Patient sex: M
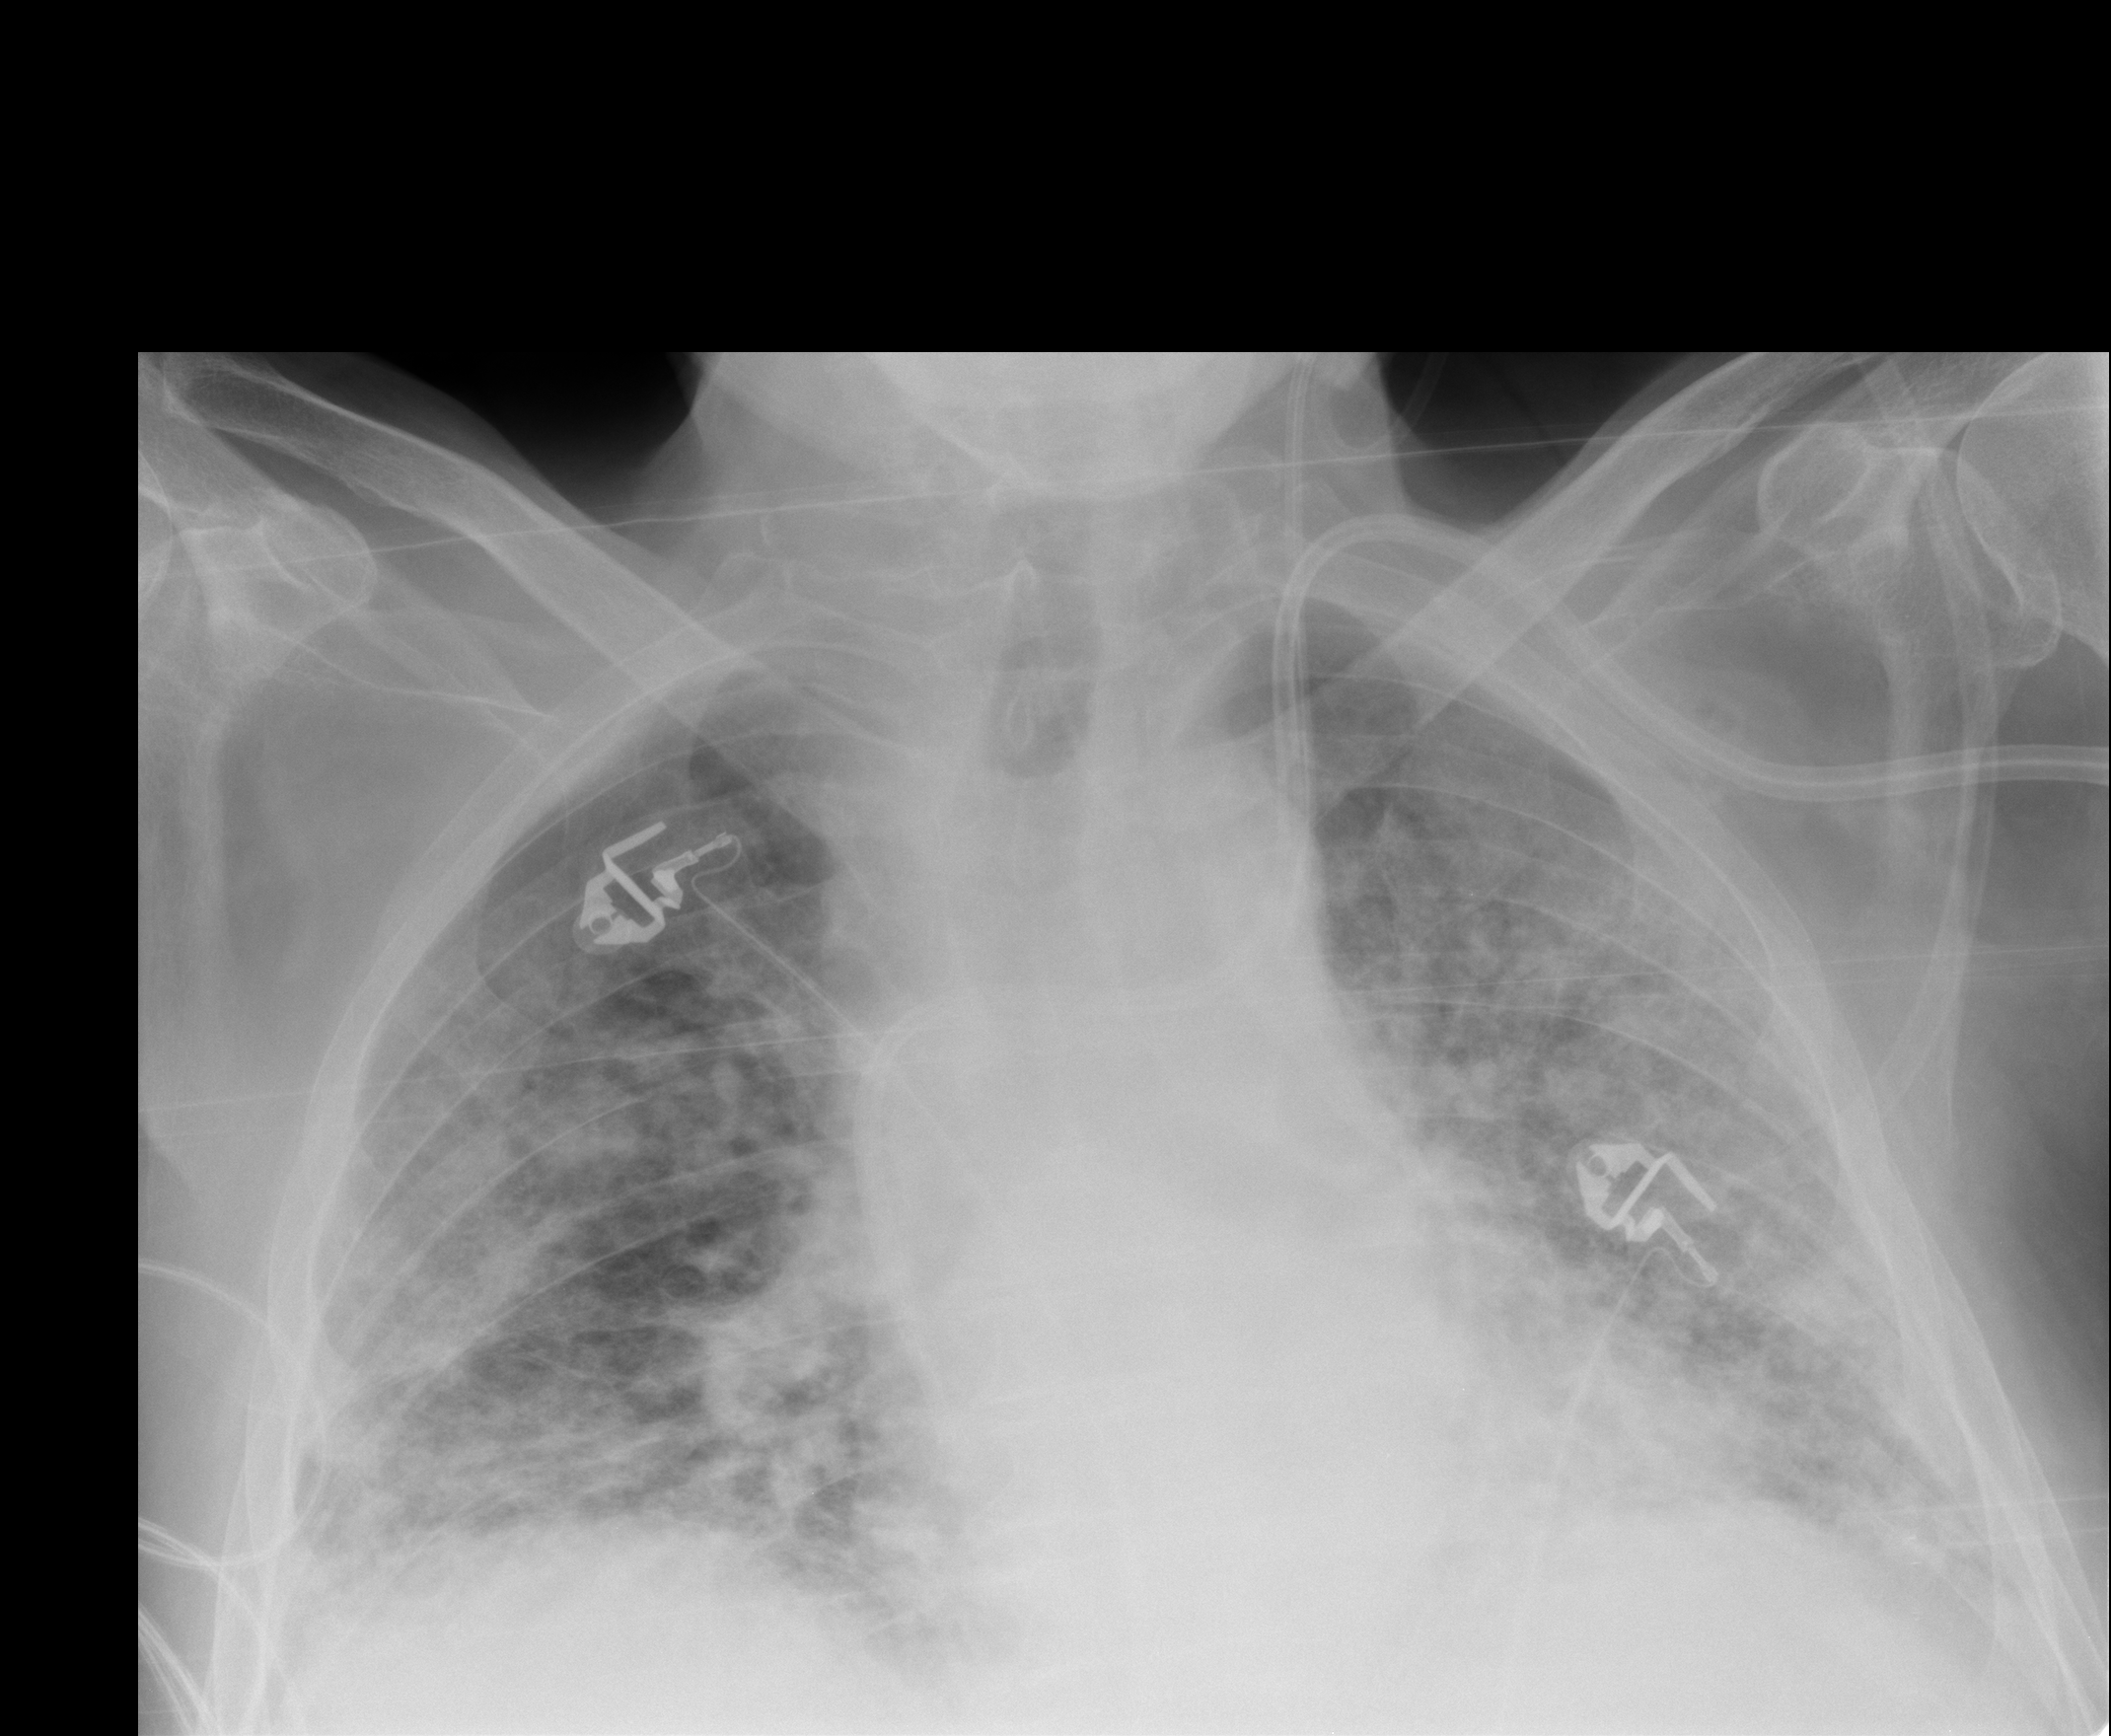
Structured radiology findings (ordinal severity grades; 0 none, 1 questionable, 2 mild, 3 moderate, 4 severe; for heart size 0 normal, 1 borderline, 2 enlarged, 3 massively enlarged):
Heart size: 0
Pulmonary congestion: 0
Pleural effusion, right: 0
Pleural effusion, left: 1
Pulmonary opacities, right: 4
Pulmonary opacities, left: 4
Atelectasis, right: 2
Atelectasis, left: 3